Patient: sex M, age 57
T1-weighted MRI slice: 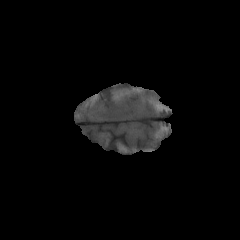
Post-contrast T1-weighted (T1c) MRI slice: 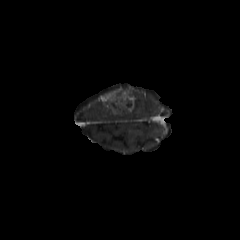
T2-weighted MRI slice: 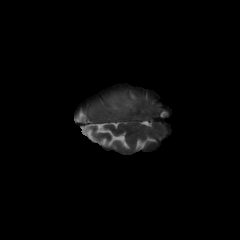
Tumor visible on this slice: yes
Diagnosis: Glioblastoma, IDH-wildtype
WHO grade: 4